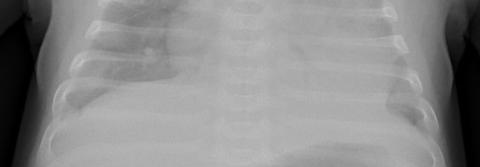
Diagnosis: PNEUMONIA